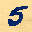
Label: 5